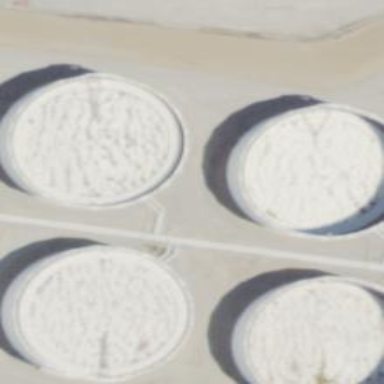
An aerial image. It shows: Storage tank created as man-made structure.